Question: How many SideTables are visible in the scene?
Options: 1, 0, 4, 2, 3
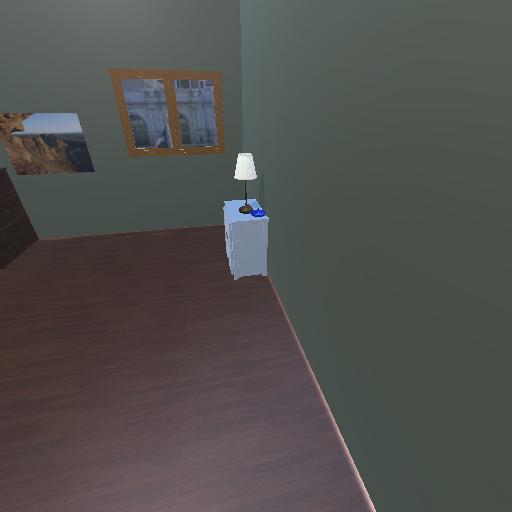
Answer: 1